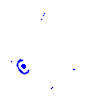
Particle: kaon